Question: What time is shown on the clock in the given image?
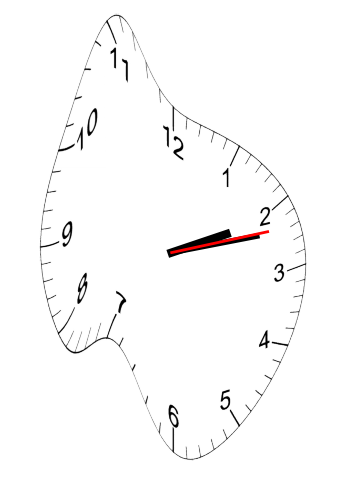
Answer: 02:12:12